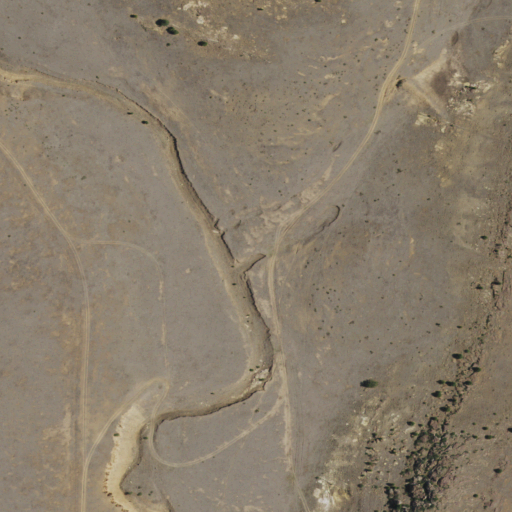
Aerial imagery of valley in New Mexico named Barela Canyon containing grassland and shrub